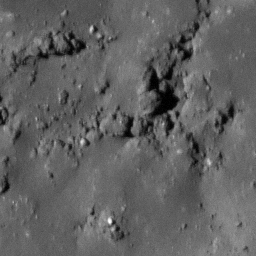
Pit: Tycho 29a
Host crater: Tycho
Host type: impact_melt
Lunar coordinates: latitude -42.847, longitude 348.542